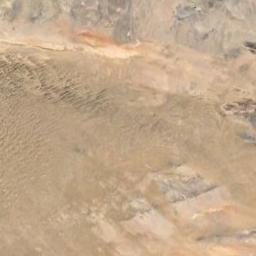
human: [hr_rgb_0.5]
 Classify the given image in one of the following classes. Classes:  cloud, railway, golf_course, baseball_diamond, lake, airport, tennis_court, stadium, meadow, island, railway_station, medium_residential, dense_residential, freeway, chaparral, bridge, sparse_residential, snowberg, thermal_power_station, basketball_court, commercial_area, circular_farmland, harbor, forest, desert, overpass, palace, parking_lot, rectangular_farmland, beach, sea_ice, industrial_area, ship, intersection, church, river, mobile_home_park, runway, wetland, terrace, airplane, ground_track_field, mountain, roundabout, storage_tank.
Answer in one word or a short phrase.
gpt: desert